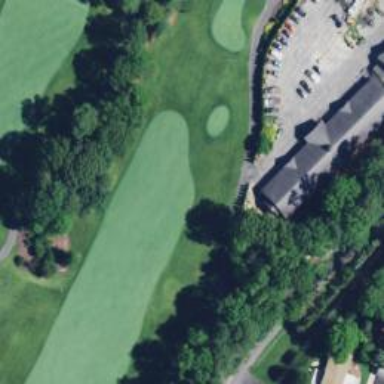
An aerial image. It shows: Service road designated as golf cart path.